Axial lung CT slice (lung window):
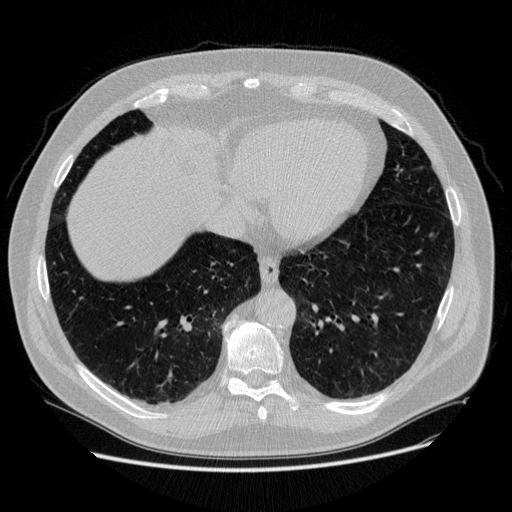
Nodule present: no